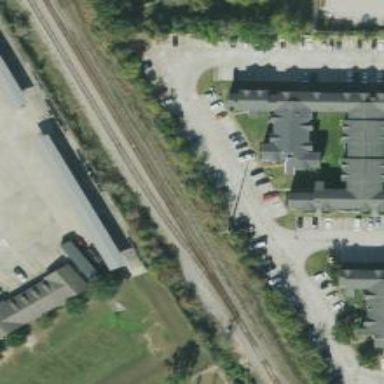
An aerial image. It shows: Railway siding with rails.